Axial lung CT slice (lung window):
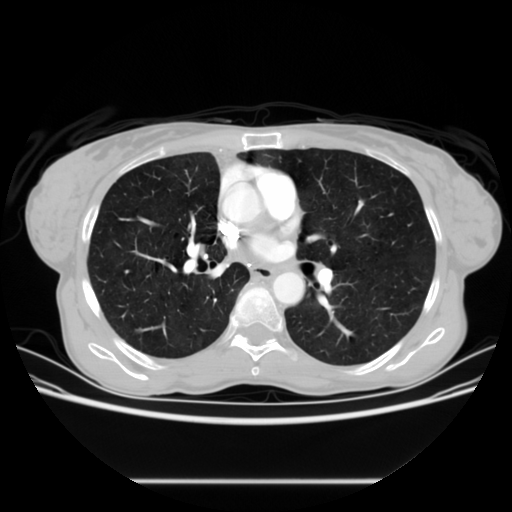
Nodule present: no